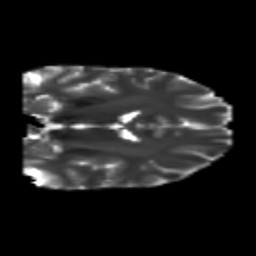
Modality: T2w
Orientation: coronal
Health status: healthy
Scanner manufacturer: philips
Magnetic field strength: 3 T
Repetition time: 6.964 s
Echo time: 0.092 s